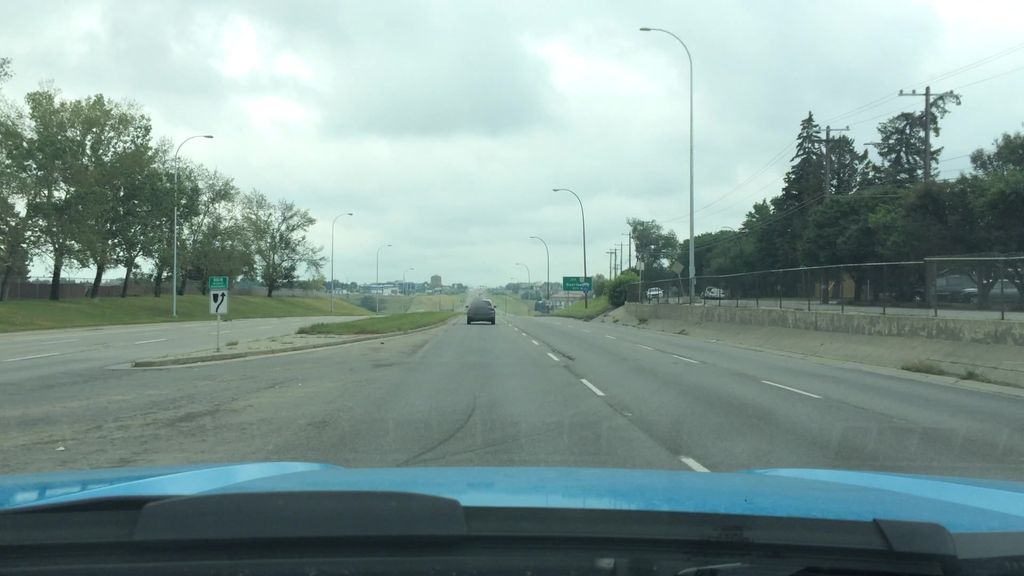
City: calgary